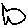
Label: fish